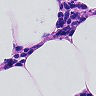
Metastatic tissue present: no